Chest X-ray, AP view. Patient: 32 years old, sex M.
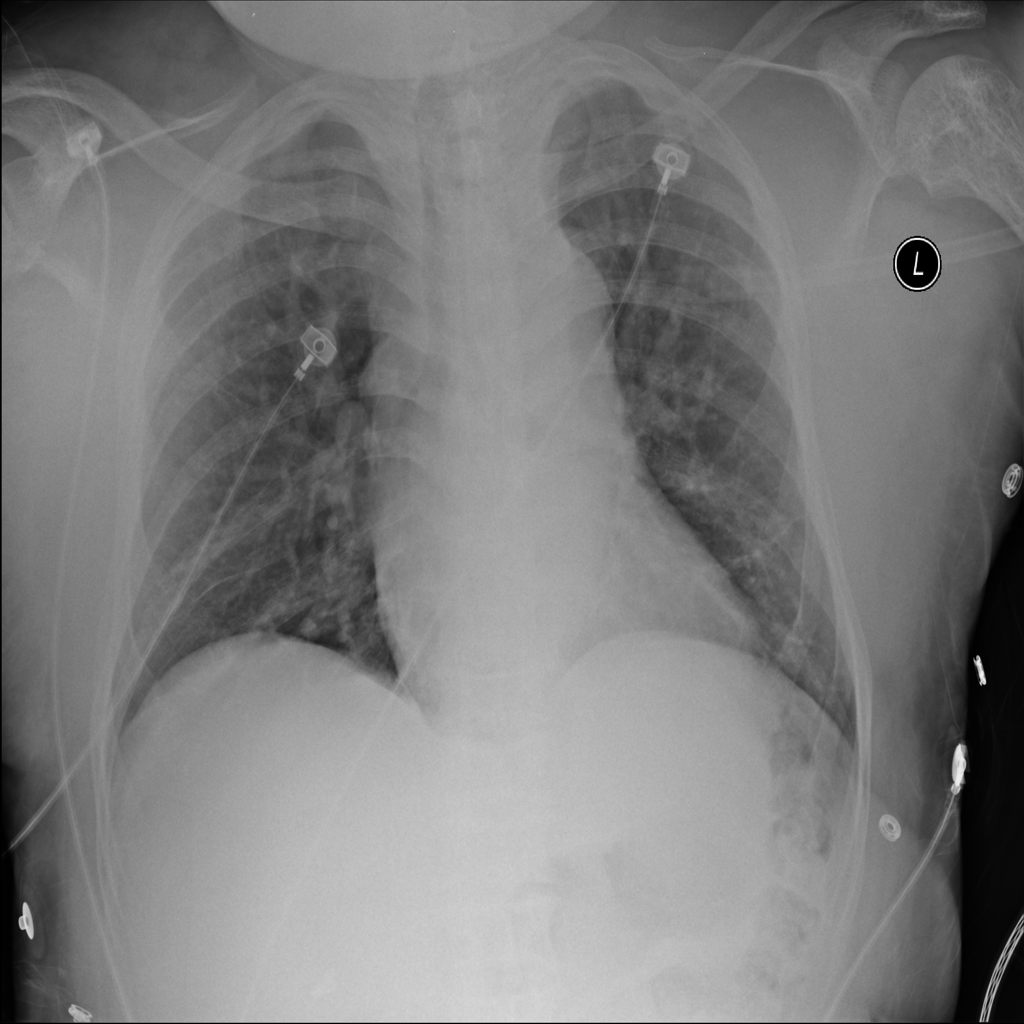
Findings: No Finding